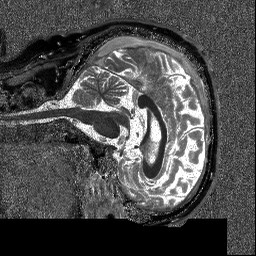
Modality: T1map
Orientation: sagittal
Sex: male